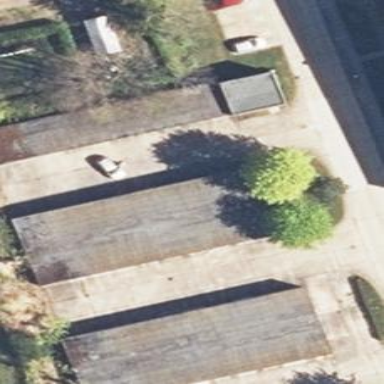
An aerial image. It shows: Garage building.